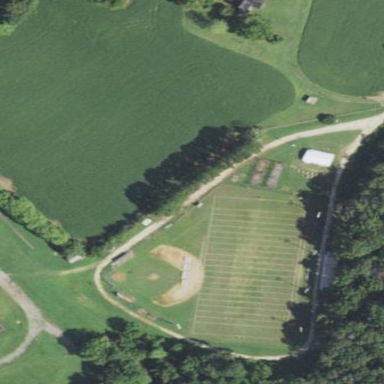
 suitable for multiple sports activities."